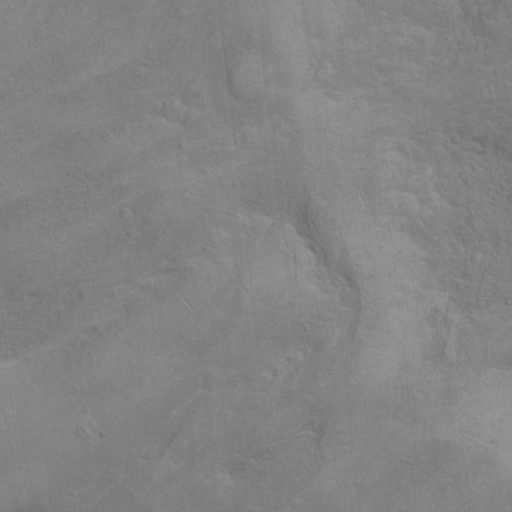
Classes present: Background